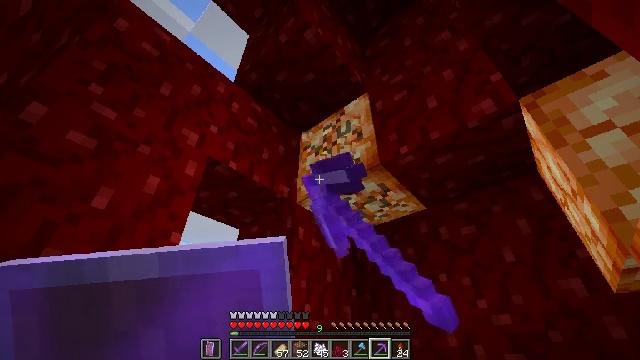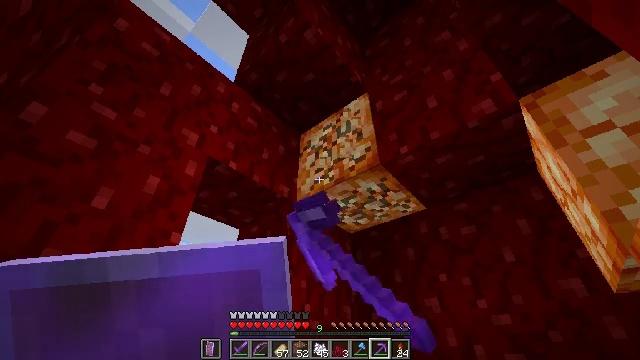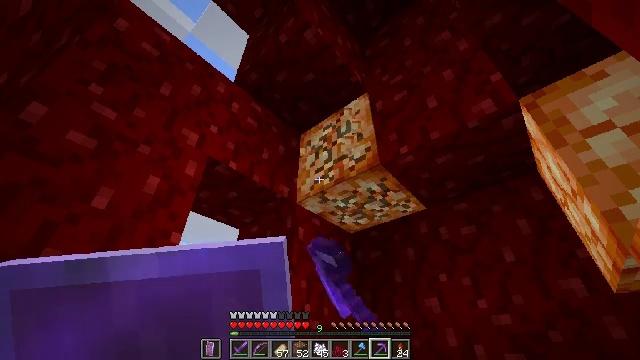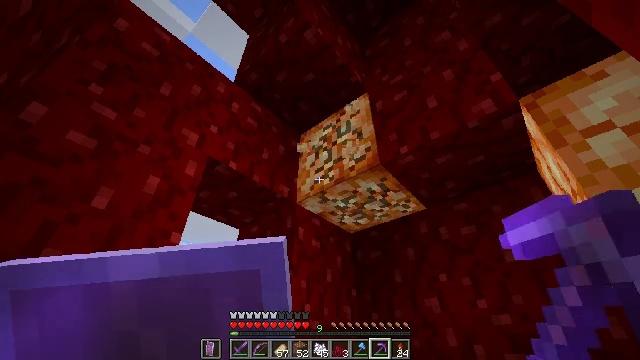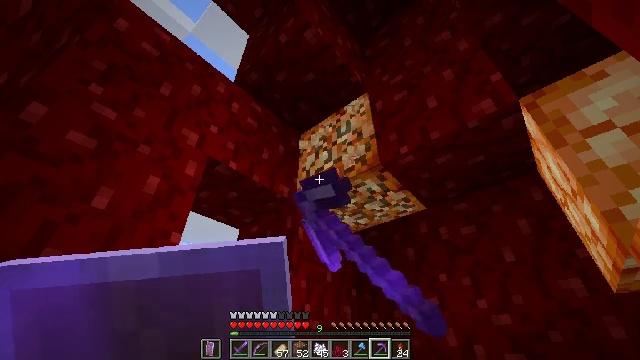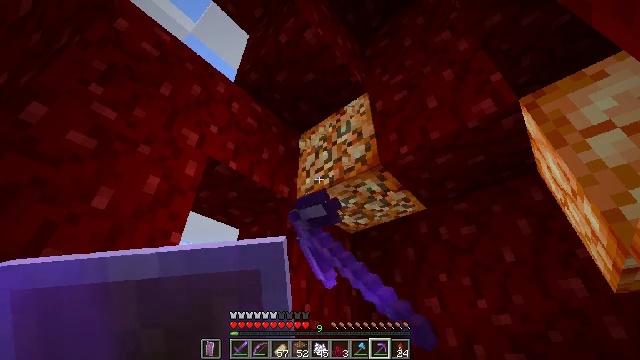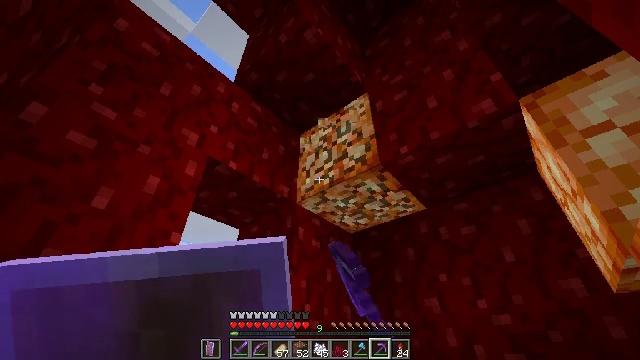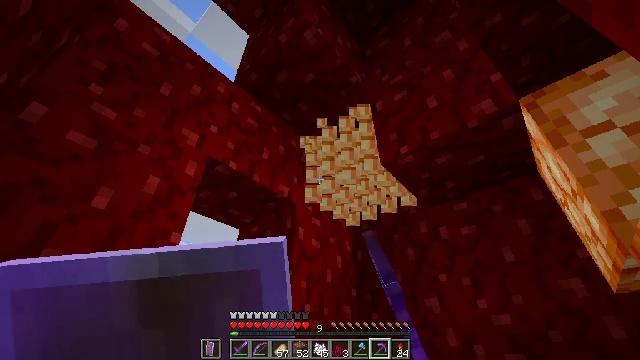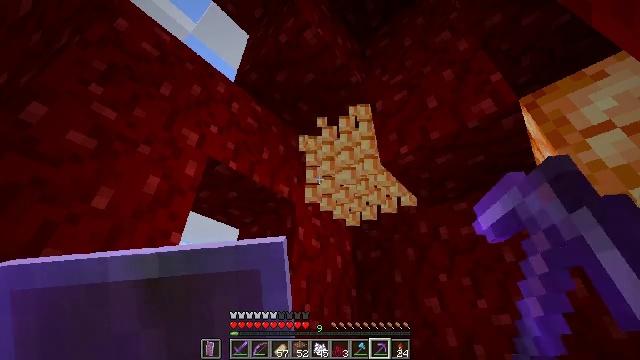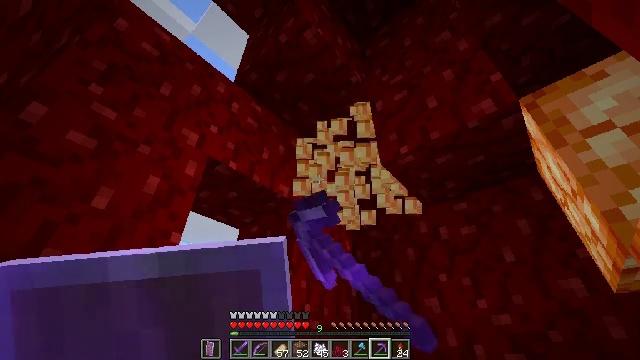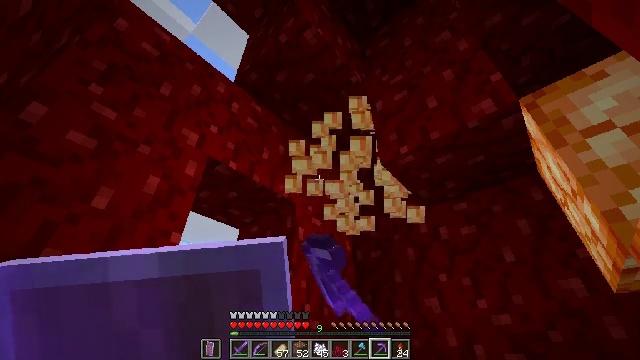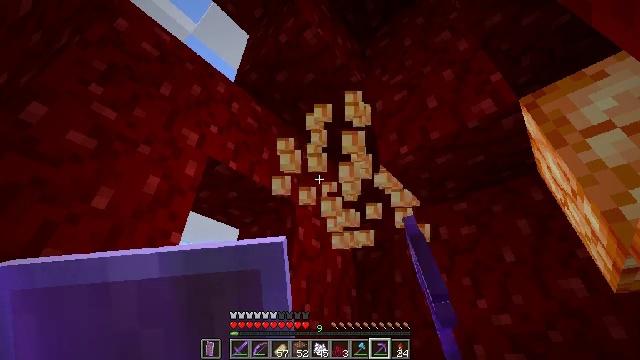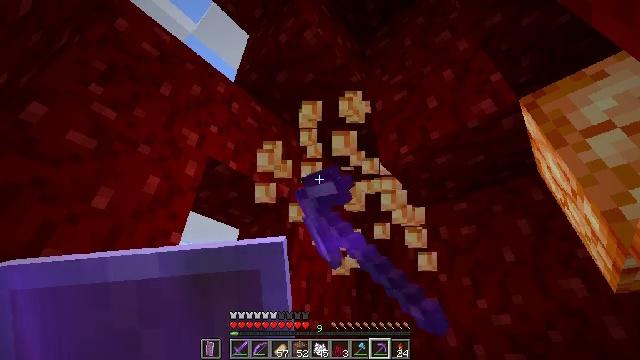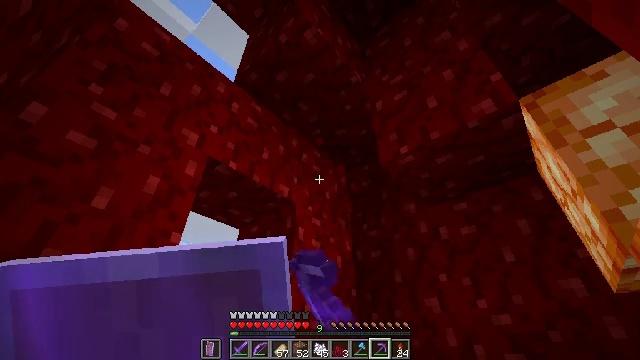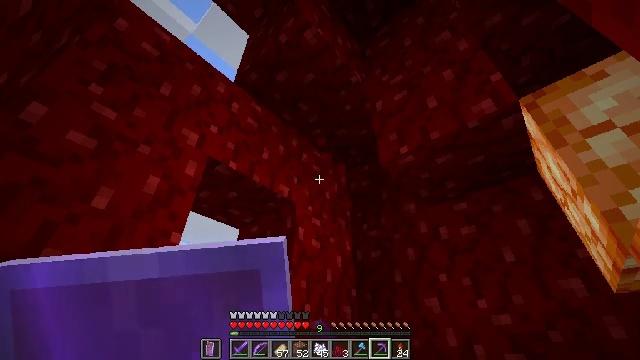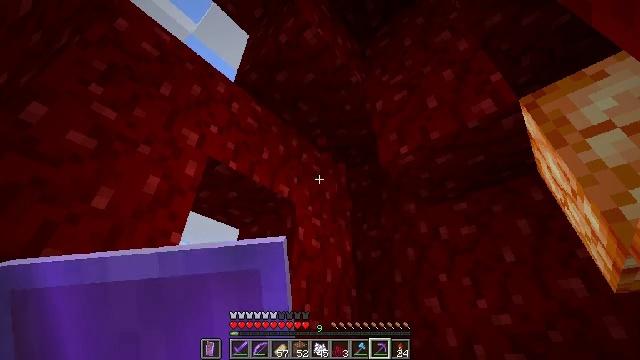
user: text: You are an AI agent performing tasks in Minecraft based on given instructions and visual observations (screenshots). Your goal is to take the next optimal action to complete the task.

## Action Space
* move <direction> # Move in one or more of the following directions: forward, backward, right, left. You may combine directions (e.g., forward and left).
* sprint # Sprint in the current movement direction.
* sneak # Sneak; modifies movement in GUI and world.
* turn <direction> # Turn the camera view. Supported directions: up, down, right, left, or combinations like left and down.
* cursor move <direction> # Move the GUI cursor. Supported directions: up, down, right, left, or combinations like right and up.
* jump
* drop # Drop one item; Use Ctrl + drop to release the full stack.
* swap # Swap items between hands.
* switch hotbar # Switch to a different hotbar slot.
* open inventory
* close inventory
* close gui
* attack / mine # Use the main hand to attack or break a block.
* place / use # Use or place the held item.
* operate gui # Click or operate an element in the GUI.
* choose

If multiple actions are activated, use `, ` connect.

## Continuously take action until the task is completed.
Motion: motion action
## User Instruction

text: Break the glowing shroomlight.
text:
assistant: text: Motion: attack / mine
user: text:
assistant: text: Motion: attack / mine
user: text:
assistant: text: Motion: attack / mine
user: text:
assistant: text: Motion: attack / mine
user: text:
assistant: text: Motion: attack / mine
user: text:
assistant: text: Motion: attack / mine
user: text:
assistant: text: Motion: attack / mine
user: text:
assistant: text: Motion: attack / mine
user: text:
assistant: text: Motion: attack / mine
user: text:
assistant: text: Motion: attack / mine
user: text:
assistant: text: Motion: attack / mine
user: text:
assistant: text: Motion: attack / mine
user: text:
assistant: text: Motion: attack / mine
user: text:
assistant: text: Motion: attack / mine
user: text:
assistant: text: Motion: attack / mine
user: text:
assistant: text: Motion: turn right, attack / mine
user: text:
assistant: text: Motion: turn right and down, attack / mine
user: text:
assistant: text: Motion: turn right and down, attack / mine
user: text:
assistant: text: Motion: turn right, attack / mine
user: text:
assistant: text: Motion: attack / mine
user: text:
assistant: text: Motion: attack / mine
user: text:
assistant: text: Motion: attack / mine
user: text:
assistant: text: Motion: turn right, attack / mine
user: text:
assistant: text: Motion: turn right and down, attack / mine
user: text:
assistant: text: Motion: attack / mine
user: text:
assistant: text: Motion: attack / mine
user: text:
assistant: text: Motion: attack / mine
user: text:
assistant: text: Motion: attack / mine
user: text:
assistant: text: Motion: attack / mine
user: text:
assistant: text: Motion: attack / mine